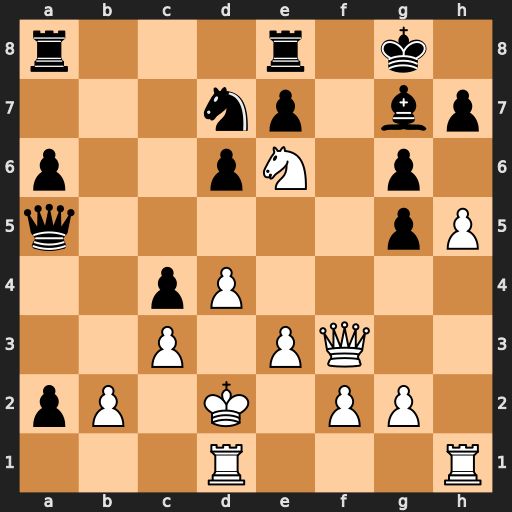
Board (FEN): r3r1k1/3np1bp/p2pN1p1/q5pP/2pP4/2P1PQ2/pP1K1PP1/3R3R
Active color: w
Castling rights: -
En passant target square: -
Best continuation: hxg6 Ne5 dxe5